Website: home-depot
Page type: delivery-shipping
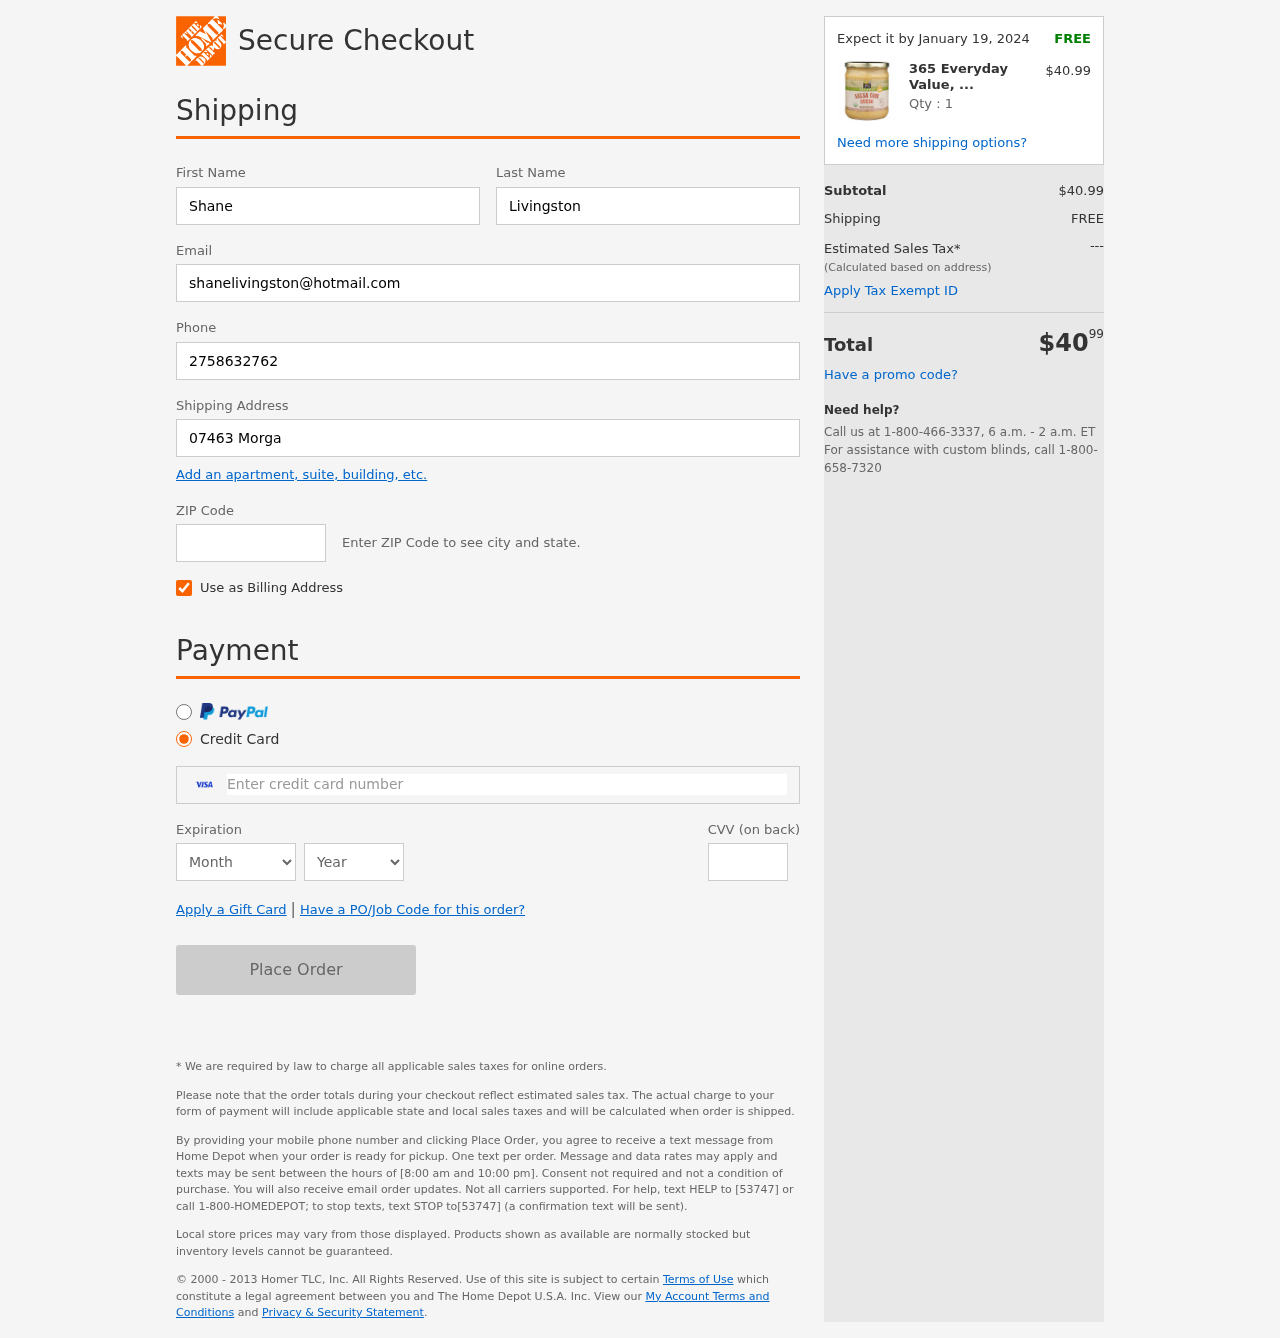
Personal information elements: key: PII_CARD_CVV
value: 351
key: PII_CARD_EXPIRY_MONTH
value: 04
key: PII_CARD_EXPIRY_YEAR
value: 29
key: PII_CARD_NUMBER
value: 4094 2431 6800 9152
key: PII_EMAIL
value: shanelivingston@hotmail.com
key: PII_FIRSTNAME
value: Shane
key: PII_LASTNAME
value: Livingston
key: PII_PHONE
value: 2758632762
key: PII_POSTCODE
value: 68447
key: PII_STREET
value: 07463 Morgan Union Apt. 849
Product elements: key: PRODUCT1_NAME
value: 365 Everyday Value, Organic Salsa Con Queso, 15 Oz
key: PRODUCT1_PRICE
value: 40.99
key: PRODUCT1_QUANTITY
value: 1
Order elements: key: ORDER_DELIVERY_DATE
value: Expect it by January 19, 2024
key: ORDER_SUBTOTAL
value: $40.99
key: ORDER_SHIPPING_COST
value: FREE
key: ORDER_TOTAL
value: $4099